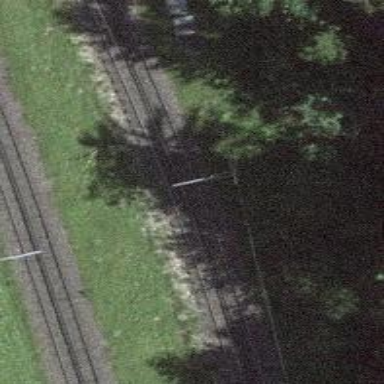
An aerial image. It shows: Single railway track with electrified contact line.